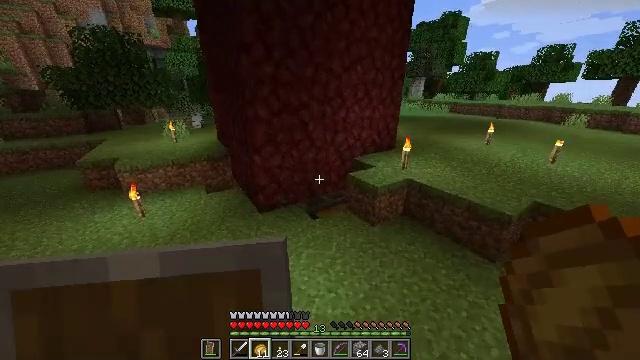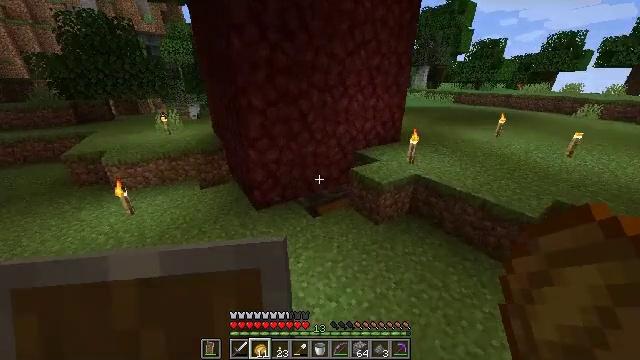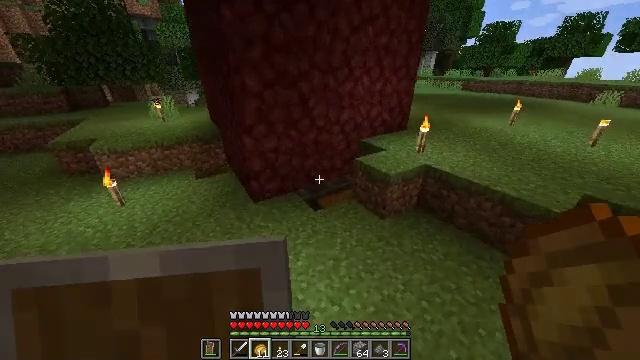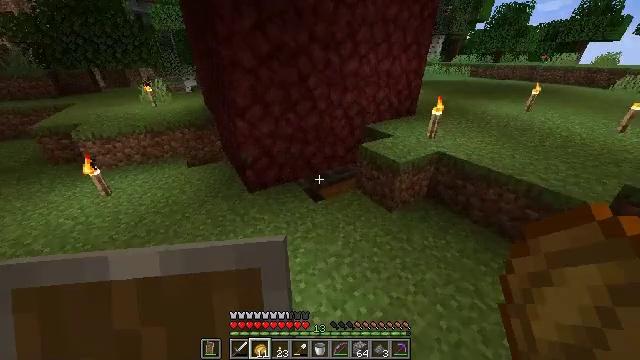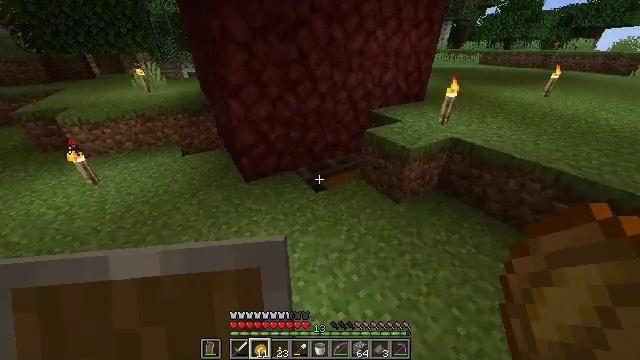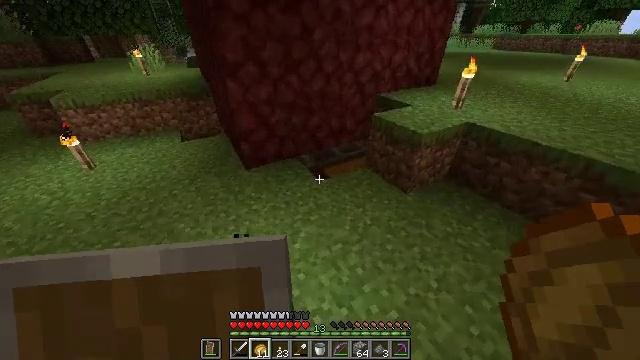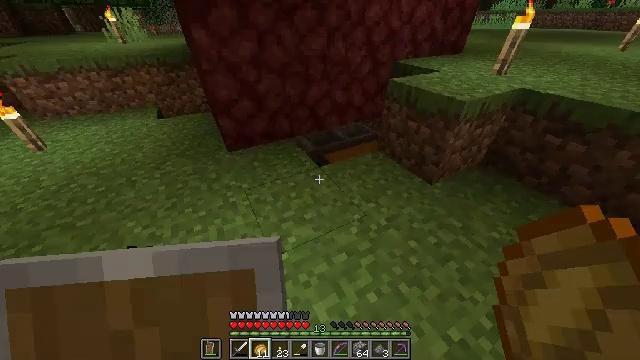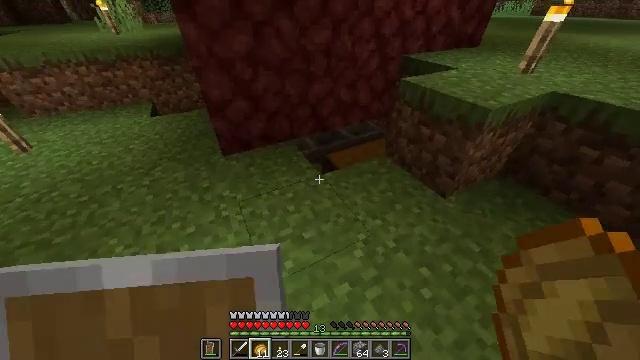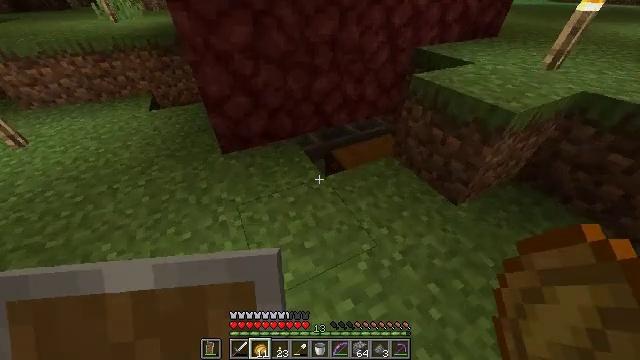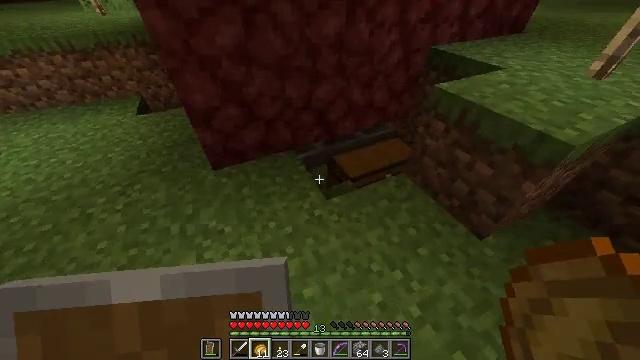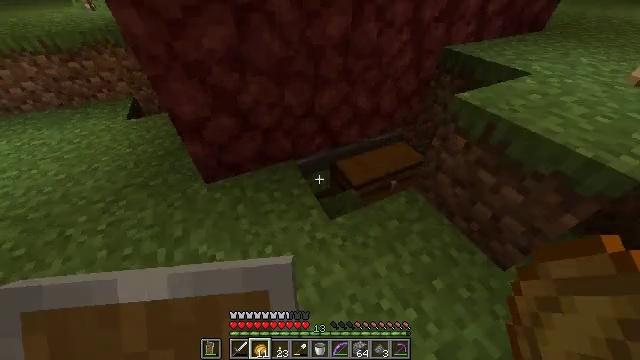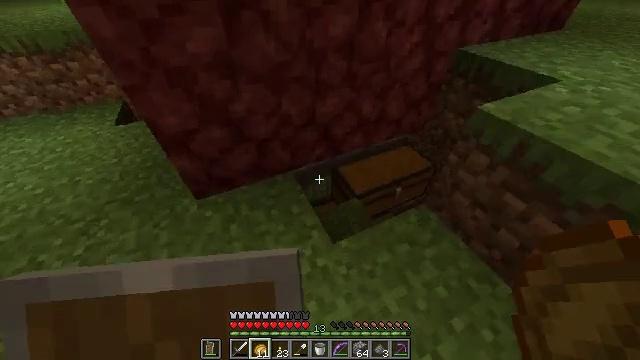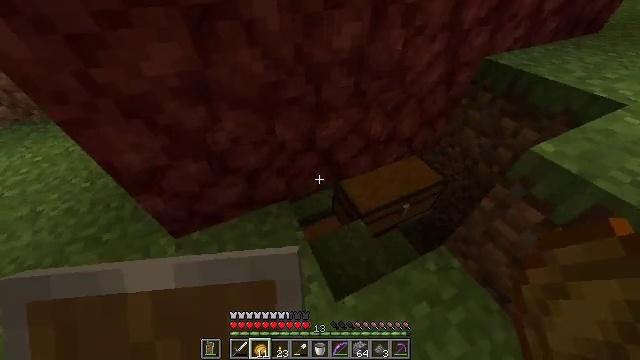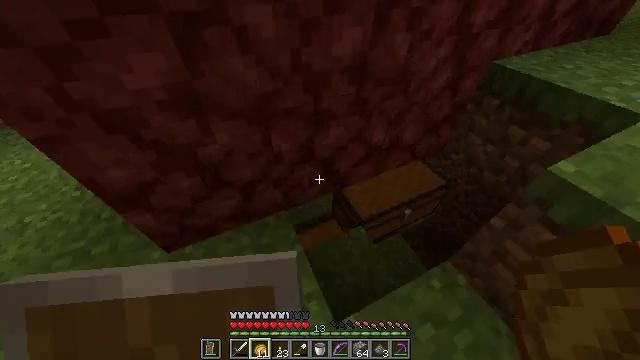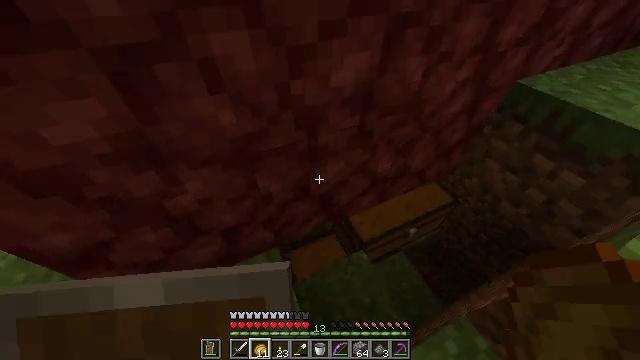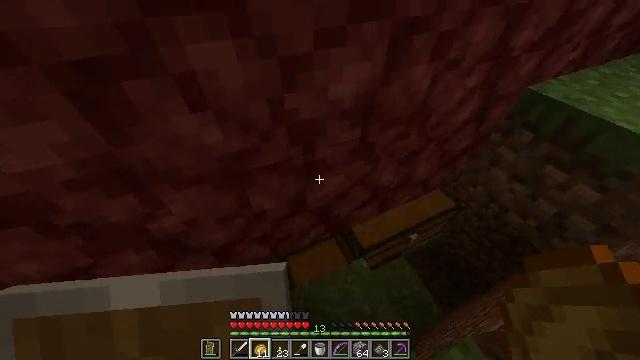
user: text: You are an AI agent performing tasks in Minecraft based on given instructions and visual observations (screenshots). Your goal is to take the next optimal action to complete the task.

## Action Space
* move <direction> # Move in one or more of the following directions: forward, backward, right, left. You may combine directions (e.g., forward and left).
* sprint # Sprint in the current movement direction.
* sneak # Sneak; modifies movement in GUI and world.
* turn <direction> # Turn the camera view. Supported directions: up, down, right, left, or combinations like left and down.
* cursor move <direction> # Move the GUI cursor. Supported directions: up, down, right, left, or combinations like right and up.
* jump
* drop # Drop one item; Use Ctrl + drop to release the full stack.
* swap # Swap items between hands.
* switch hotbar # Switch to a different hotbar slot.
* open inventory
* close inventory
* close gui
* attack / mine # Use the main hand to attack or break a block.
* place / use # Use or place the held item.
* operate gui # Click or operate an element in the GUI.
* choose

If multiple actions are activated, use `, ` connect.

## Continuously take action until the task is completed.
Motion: motion action
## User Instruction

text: Prepare a bow on the crafting table.
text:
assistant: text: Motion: move forward, turn down
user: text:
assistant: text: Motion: move forward, turn down
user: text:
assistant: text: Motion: move forward, turn down
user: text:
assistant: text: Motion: move forward, turn down
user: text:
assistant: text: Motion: move forward, turn left and down
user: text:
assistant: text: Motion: move forward, turn left and down
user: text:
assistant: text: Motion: move forward, turn left and down
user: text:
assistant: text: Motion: move forward, turn left and down
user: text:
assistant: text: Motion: move forward, turn down
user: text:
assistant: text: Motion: move forward, turn down
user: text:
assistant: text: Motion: move forward
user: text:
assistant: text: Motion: move forward
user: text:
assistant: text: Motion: move forward
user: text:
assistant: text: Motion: move forward
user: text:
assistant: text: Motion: move forward
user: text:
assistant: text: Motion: move forward and move right
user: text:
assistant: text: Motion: move forward and move right
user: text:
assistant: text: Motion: move right
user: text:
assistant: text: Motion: move right
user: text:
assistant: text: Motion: move right
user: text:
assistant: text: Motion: move right, turn left and down
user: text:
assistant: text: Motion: move right, turn left
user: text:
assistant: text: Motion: move right, turn left
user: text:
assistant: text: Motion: turn left
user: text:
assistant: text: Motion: turn left and up
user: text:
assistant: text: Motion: turn left and up
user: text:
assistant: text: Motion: turn left and up
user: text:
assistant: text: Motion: turn left and up
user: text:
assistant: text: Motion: turn left and up
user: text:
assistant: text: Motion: turn left and up